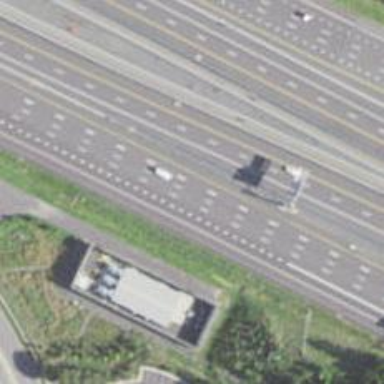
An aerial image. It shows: Motorway junction.